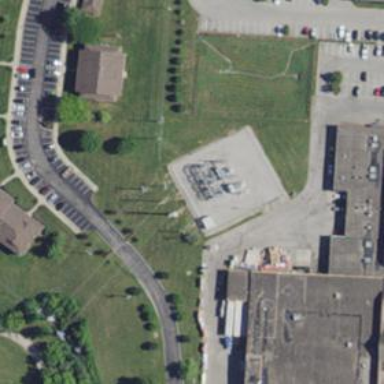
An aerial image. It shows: Power substation.